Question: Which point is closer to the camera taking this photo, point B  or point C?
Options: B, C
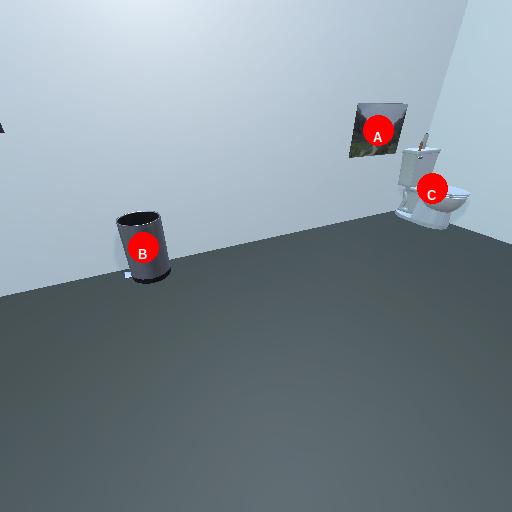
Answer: B